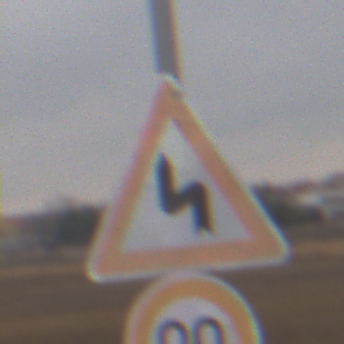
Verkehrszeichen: DoppelkurveZunaechstLinks
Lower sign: Geschwindigkeit90
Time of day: Midday
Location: Outdoor (RoadRail)
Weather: Overcast
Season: NotSpecified
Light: Natural